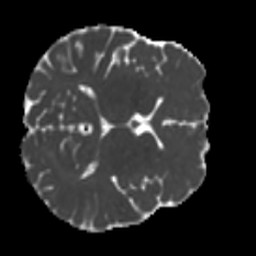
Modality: MD
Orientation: axial
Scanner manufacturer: siemens
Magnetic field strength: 3 T
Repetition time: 4 s
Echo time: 0.0594 s